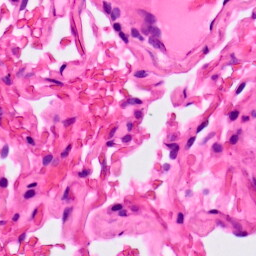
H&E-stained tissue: Lung